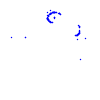
Particle: kaon